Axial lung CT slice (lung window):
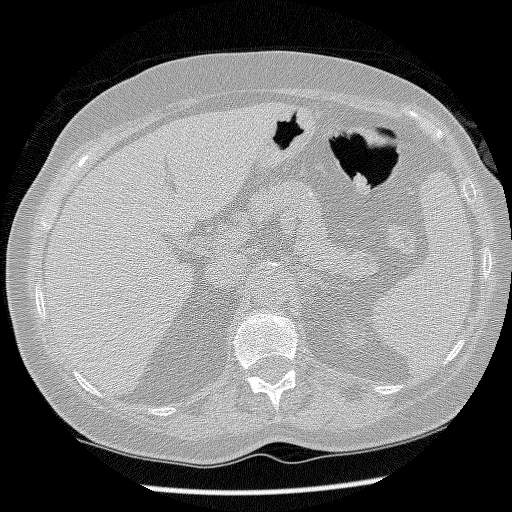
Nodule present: no